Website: home-depot
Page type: review-order
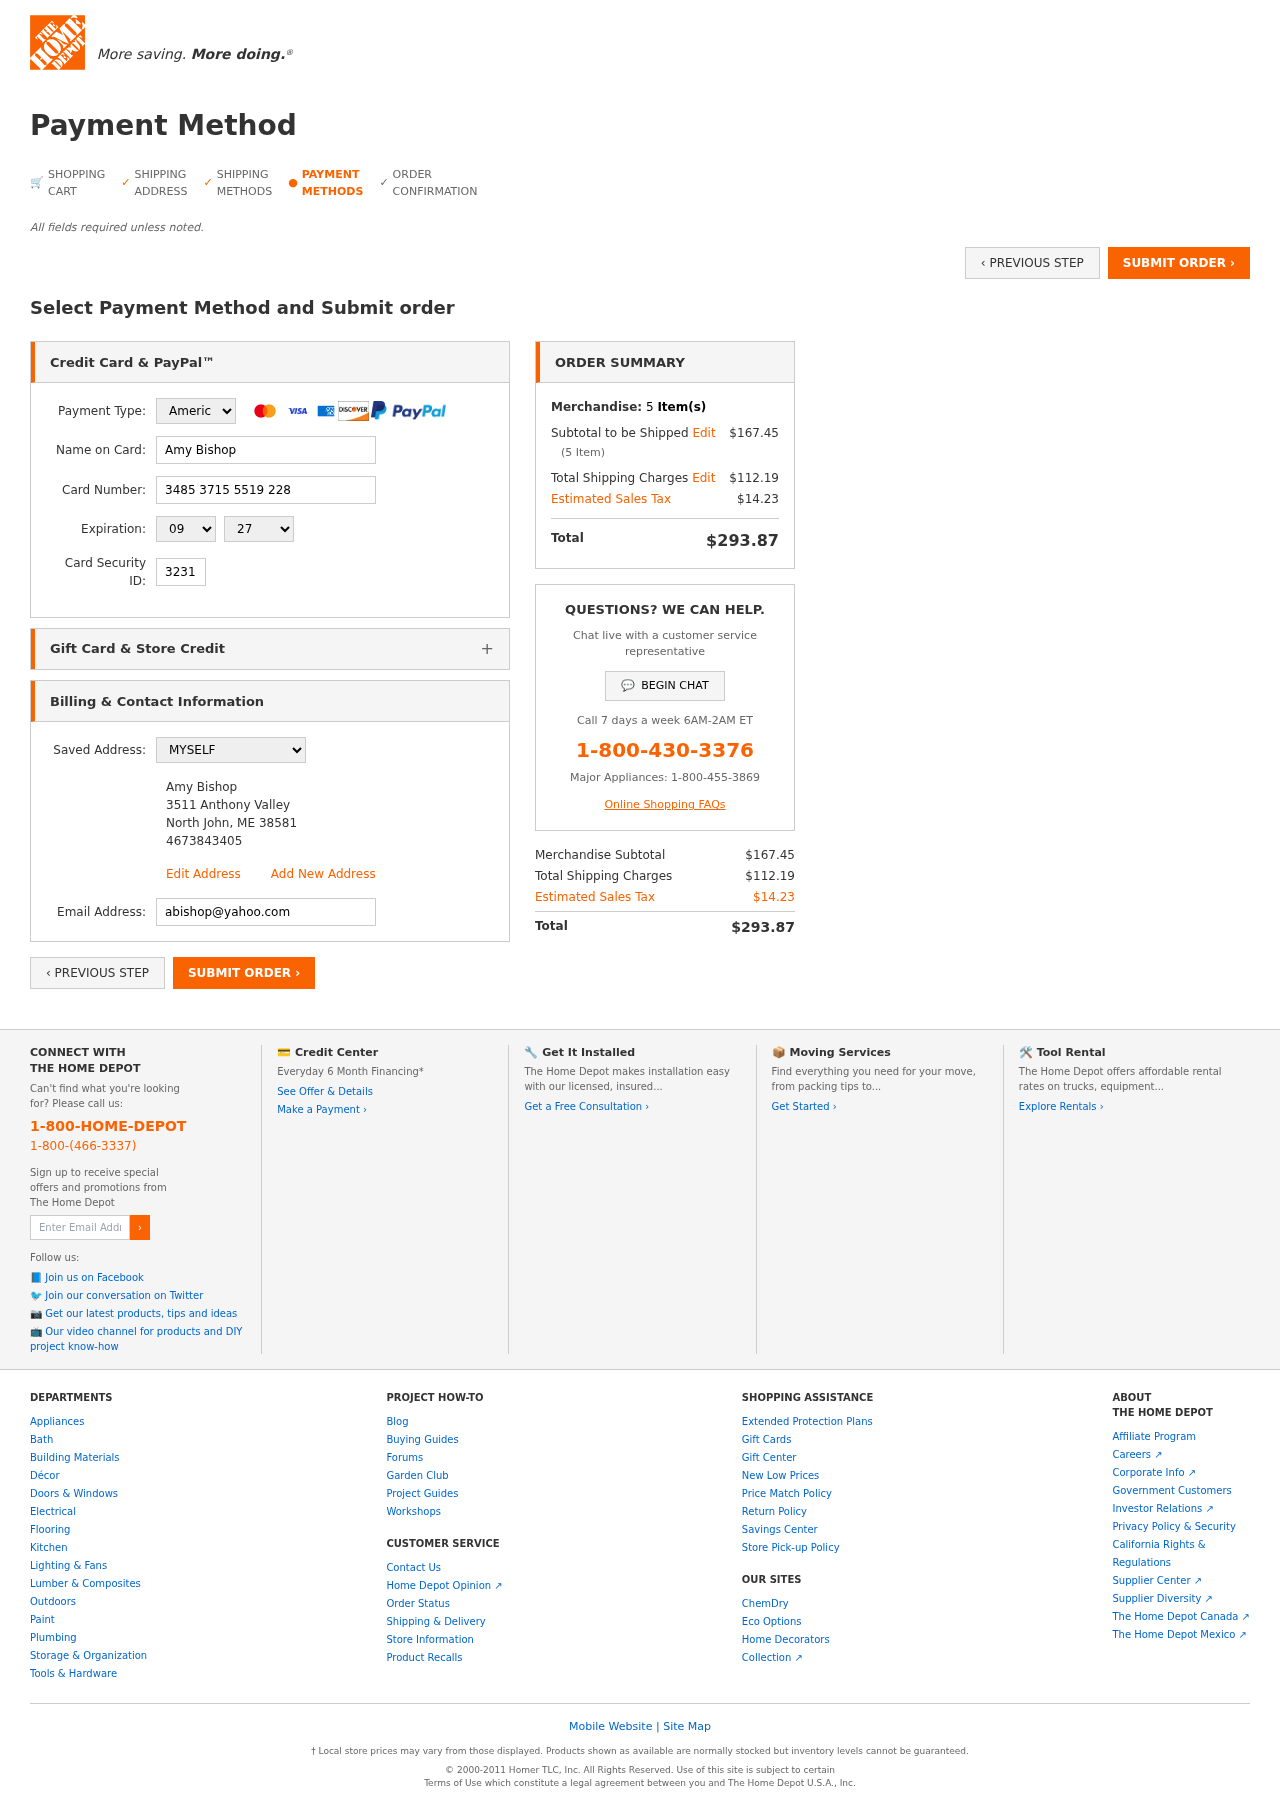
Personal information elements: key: PII_CARD_CVV
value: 3231
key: PII_CARD_EXPIRY_MONTH
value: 09
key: PII_CARD_EXPIRY_YEAR
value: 27
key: PII_CARD_NUMBER
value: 3485 3715 5519 228
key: PII_CARD_TYPE
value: American Express
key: PII_EMAIL
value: abishop@yahoo.com
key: PII_FULLNAME
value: Amy Bishop
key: PII_FULLNAME2
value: Amy Bishop
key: PII_STREET
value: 3511 Anthony Valley
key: PII_CITY2
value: North John
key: PII_STATE_ABBR2
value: ME
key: PII_POSTCODE
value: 38581
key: PII_POSTCODE_FULL
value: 38581
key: PII_POSTCODE_NUMERIC
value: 38581
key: PII_PHONE2
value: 4673843405
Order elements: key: ORDER_NUM_ITEMS
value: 5
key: ORDER_SUBTOTAL
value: $167.45
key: ORDER_NUM_ITEMS2
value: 5
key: ORDER_SHIPPING_COST
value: $112.19
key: ORDER_TAX
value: $14.23
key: ORDER_TOTAL
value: $293.87
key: ORDER_SUBTOTAL2
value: $167.45
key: ORDER_SHIPPING_COST2
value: $112.19
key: ORDER_TAX2
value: $14.23
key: ORDER_TOTAL2
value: $293.87